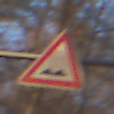
Verkehrszeichen: UnebeneFahrbahn
Umgebung: Outdoor, Nature
Tageszeit: SunriseSunset
Wetter: Clear
Licht: Natural
Jahreszeit: Autumn
Kontrast: HighContrast